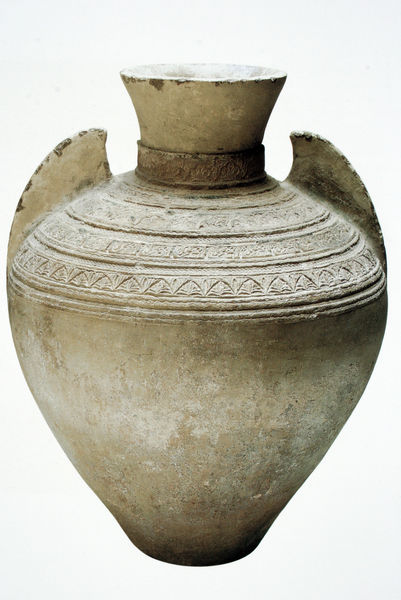
Titel: Tinaja
Standort: Berlin
Institution: Museum für Islamische Kunst
Schlagwörter: flügel, kopf, weiß, dreieck, gelb, ocker, braun, grau, muster, ornament, alt, flasche, band, stein, hals, schlank, blatt, schulter, amphore, henkel, keramik, krug, ton, vase, relief, topf, lehm, linien, mündung, symmetrie, dekor, ornamente, verzierung, stopfen, bauch, foto, gefäß, antike, fuss, orient, geld, symmetrisch, kreise, stempel, gravur, rom, photo, fries, griffe, karaffe, flüssigkeit, antik, griechisch, griechenland, ster, bänder, ornamentik, dreiecke, glasiert, glasur, behälter, urne, verschluss, konisch, römisch, bauchig, mäander, enkel, ägyptisch, mittelmeer, ausguss, akanthus, archäologie, antke, behältnis, altertum, syrisch, konus, nachgedunkelt, archälogie, mphore, rollsiegel, stempeldekor, altarkonus